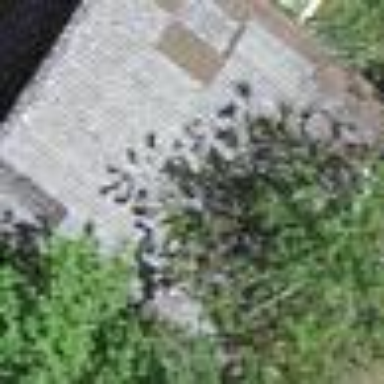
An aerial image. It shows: Shed.